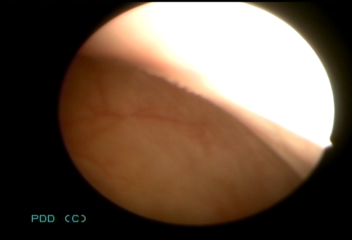
Modality: WLC
Class: Normal mucosa
Bladder cancer association: No